Interaction volume radius: 10 \u00c5
Interaction volume height: 35 \u00c5
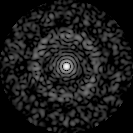
Disorder parameter: 0.8434